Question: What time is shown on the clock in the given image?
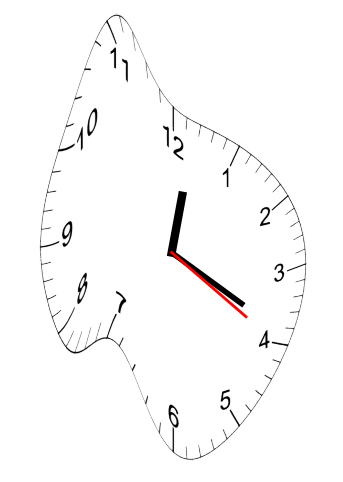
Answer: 12:19:20